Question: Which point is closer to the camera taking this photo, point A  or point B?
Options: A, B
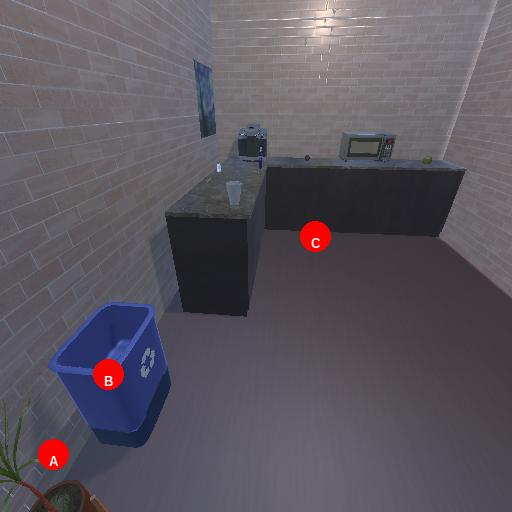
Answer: A